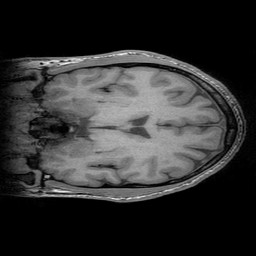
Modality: T1w
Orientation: coronal
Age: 29
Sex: male
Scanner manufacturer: ge
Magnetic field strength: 3 T
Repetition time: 0.0073 s
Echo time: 0.003 s